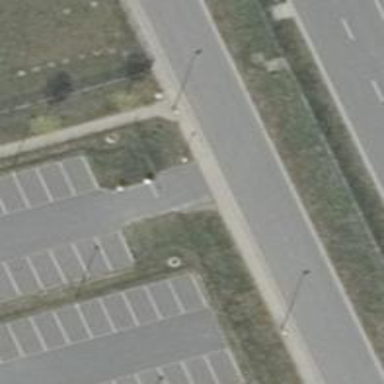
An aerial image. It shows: Asphalt parking aisle off service road.